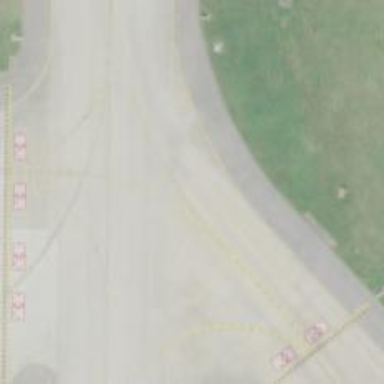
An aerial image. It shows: Image of taxiway at airport.